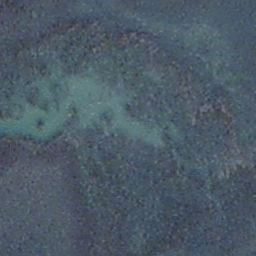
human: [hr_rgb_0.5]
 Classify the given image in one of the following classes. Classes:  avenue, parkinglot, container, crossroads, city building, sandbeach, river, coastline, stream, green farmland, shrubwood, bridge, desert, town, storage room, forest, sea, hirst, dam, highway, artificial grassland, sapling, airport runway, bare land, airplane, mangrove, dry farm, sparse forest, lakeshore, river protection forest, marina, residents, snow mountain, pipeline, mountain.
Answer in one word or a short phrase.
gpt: stream